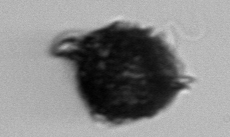
Label: Gonyaulax